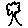
Label: tree